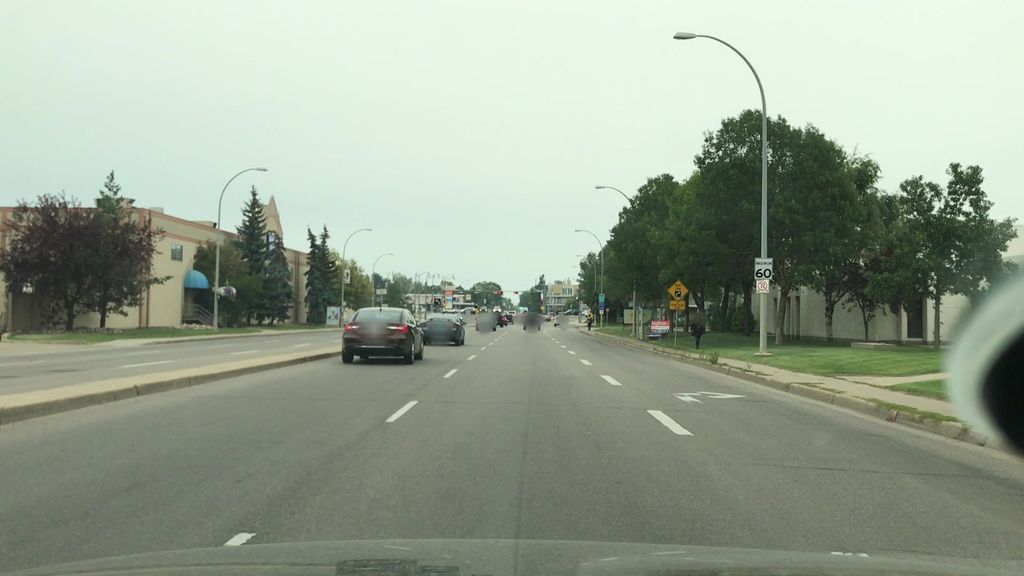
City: edmonton